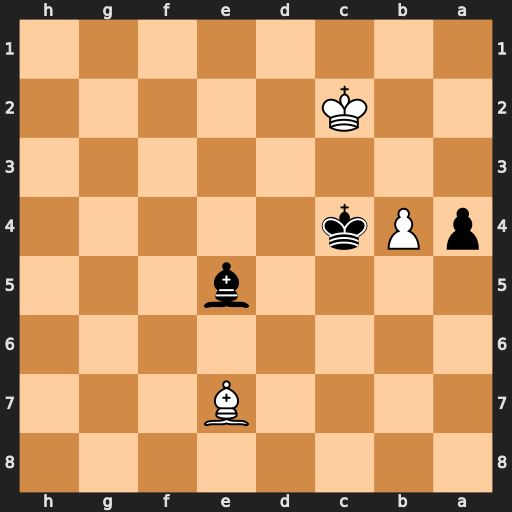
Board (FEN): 8/4B3/8/4b3/pPk5/8/2K5/8
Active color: b
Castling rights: -
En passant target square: -
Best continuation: a3 Kb1 Kb3